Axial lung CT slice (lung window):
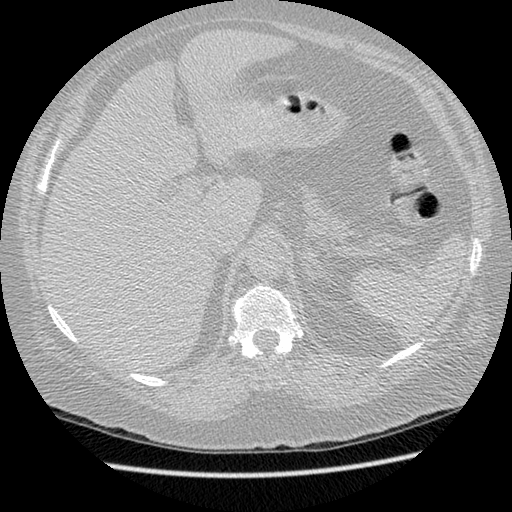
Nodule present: no